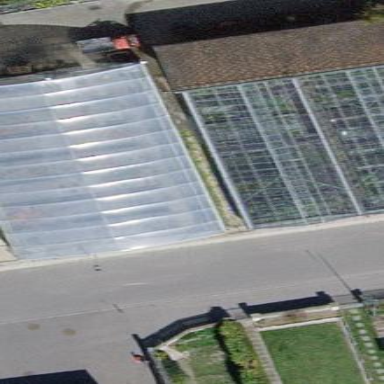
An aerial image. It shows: Area dedicated to greenhouse horticulture.